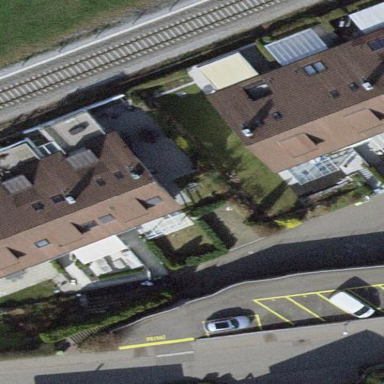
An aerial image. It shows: Terrace building with saltbox-shaped roof.